Question: I have a couple js files that I can seem to get GruntJs to concat/minify properly.
If I do each individually they work fine.
If I combine separately then attempt to minify just the combined file it doesn't work either.
Here is the error:

Any ideas on how to fix this? Or maybe what is causing it?
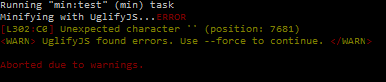
Answer: There is currently a problem with GruntJs and the BOM I mentioned in the comment of Derick's answer.
You can find the issue here: <URL>
In Visual Studio to manually remove the BOM
Open the file > File > Advanced Save Options > Set the encoding to "Unicode without signature" > "Ok"
That should remove it.